Field crop: maize
Growth stage: 1
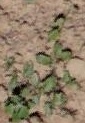
Species: convolvulus